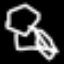
Label: frog